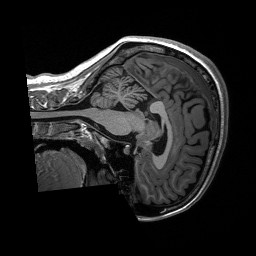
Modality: T1w
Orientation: sagittal
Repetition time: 8 s
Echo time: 0.066 s